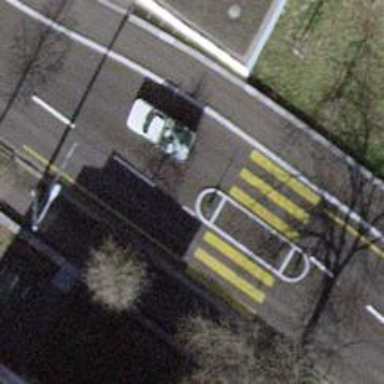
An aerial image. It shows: Pedestrian crossing with zebra markings on footway.